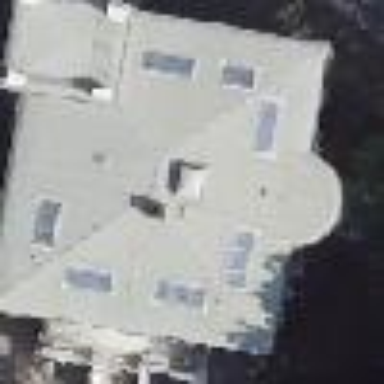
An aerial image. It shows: Hipped roof house.